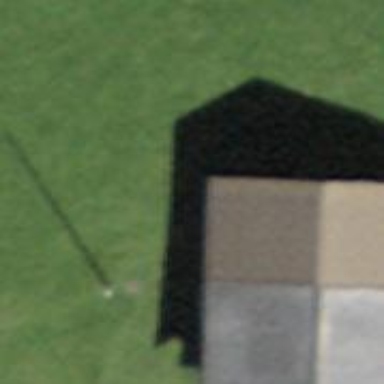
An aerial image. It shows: Barn.